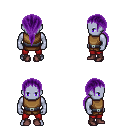
a pixel art fantasy rpg character, male body template, dark elf, purple skin, leather chest armor, red pants, purple ponytail hairstyle, maroon shoes, four views (front, back, left, right), 2x2 character sprite sheet, small pixel art, hard edges, no anti-aliasing